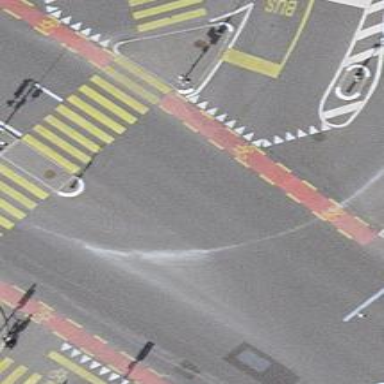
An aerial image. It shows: Road with traffic signals.